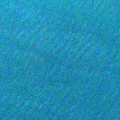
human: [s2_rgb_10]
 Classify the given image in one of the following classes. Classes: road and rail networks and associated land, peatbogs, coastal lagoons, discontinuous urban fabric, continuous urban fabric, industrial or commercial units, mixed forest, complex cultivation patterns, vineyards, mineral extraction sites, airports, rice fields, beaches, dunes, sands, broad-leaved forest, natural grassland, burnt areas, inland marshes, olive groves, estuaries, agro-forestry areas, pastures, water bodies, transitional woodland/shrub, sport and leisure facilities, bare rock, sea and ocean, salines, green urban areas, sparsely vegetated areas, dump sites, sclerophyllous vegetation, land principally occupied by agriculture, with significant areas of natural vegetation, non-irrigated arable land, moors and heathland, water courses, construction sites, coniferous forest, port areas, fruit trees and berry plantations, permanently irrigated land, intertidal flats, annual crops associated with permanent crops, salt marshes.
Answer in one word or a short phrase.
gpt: sea and ocean